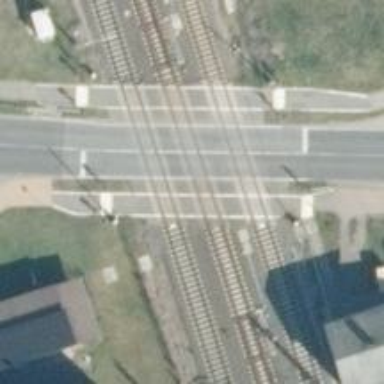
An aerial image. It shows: Railway crossing with lights and saltire markings. The crossing has full barrier.